Question: I was trying to create a similar effect on up and down arrows as shown in the image below but got stuck midway because of my low javascript/jquery skills.
I can't figure out how to make the text appear and then fade away on click with color change.
<URL>

'''
$("span").click(function() {
$("span").css("color", "grey");
$(this).css("color", "red");
});
'''
'''
ul > li{
list-style:none;
}
span {
cursor: pointer;
}
.fa {
font-size: 55px;
text-indent: 200px;
margin-bottom: 20px;
margin-top:30px;
}
'''
'''
<link href="https://cdnjs.cloudflare.com/ajax/libs/font-awesome/4.7.0/css/font-awesome.css" rel="stylesheet"/>
<script src="https://ajax.googleapis.com/ajax/libs/jquery/2.1.1/jquery.min.js"></script>
<ul>
<li><span id='select1'><i class="fa fa-long-arrow-up" aria-hidden="true"></i></span></li>
<li><span id='select2'><i class="fa fa-long-arrow-down" aria-hidden="true"></i></span></li>
</ul>
'''
So far none of the answers have worked for me so I am asking for more help on this.
I saw this effect on <URL> and I've tried many times and spent so much time but failed to get the similar effect. I'd really appreciate it if anybody could help me understand and create the exact effect.
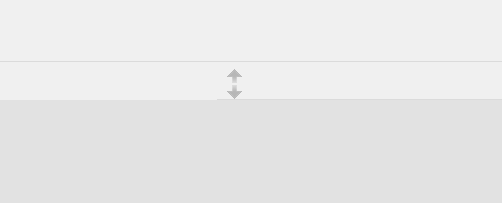
Answer: here is my version of the solution, <URL>
see some explanations below.
HTML
'''
<div class="padding-container">
<span id="rating">0</span>
<a class="arrow fa fa-arrow-up" data-animation-text="Nice!" data-value="1"></a><br/>
<a class="arrow fa fa-arrow-down" data-animation-text="Troll" data-value="-1"></a>
</div>
'''
CSS
'''
.padding-container {
width: 60px;
margin: 100px;
}
#rating {
float: right;
font-size: 2.1em;
width: auto;
}
a.arrow {
display: inline-block;
position: relative;
cursor: pointer;
}
a.arrow:after {
content: attr(data-animation-text);
display: block;
position: absolute;
left: 50%;
transform: translateX(-50%);
text-align: center;
width: auto;
opacity: 0;
}
a.arrow.fa-arrow-up {
color: #FF0000;
}
a.arrow.fa-arrow-down {
color: #0000FF;
}
a.arrow.fa-arrow-up:after {
bottom: 100%;
}
a.arrow.fa-arrow-down:after {
top: 100%;
}
a.arrow.animate.fa-arrow-up:after {
animation-name: slideup, bounce;
animation-duration: 3s;
}
a.arrow.animate.fa-arrow-down:after {
animation-name: slidedown, bounce;
animation-duration: 3s;
}
@keyframes slideup {
from {
bottom: 100%;
opacity: 1;
}
to {
bottom: 300%;
opacity: 0;
}
}
@keyframes slidedown {
from {
top: 100%;
opacity: 1;
}
to {
top: 300%;
opacity: 0;
}
}
@keyframes bounce {
from {
font-size: 1em;
}
3% {
font-size: 1.25em;
}
6% {
font-size: 0.75em;
}
9% {
font-size: 1em;
}
}
'''
JavaScript
'''
function arrowAnimationEndHandler(e) {
var arrow = e.target;
if (typeof arrow === 'undefined') {
return;
}
arrow.className = arrow.className.replace(/animate/,'');
}
function arrowClickHandler(e) {
var arrow = e.target;
if (typeof arrow === 'undefined') {
return;
}
arrow.className = arrow.className.replace(/animate/,'');
setTimeout(function () {
arrow.className += ' animate';
}, 0);
ratingUpdateBusinessLogic(arrow);
}
function ratingUpdateBusinessLogic(arrow) {
if (typeof ratingElement === 'undefined') {
return;
}
var ratingDelta = parseInt(arrow.getAttribute('data-value'), 10);
ratingElement.innerHTML = parseInt(ratingElement.innerHTML, 10) + ratingDelta;
}
var ratingElement = document.getElementById("rating");
var arrows = document.getElementsByClassName("arrow");
for (var i = 0; i < arrows.length; i++) {
arrows[i].addEventListener("animationend", arrowAnimationEndHandler, false);
arrows[i].addEventListener("click", arrowClickHandler, false);
}
'''
Now little bit of explanation:
The problem is quite complex and author is asking for a complete solution rather then explanation of one aspect which is not clear. I decided to give an answer because then I can outline the software design steps, which might
help someone else to solve another complex problem.
In my opinion the key to complex tasks is the ability to split them in smaller, which in turn are easier to approach. Let's try to split this task into smaller pieces:
1. We need to draw two arrows and a number.
2. Up and down arrows should have different colors.
3. We need to draw the arrow tooltips/labels next to them.
4. We need to animate the arrow tooltips/labels on user interaction.
5. We need to apply our business logic (change the rating) on user input.
Now let's try to solve those smaller problems one by one:
1. We need to draw two arrows and a number. Well, HTML is our friend here and below is a trivial html code. I'm using font-awesome to draw the actual arrow icons. <div class="padding-container">
<span id="rating">0</span>
<a class="arrow fa fa-arrow-up"></a>
<a class="arrow fa fa-arrow-down"></a>
</div>
We want our arrows to be positioned in a certain way on the screen, let's make the arrows inline-blocks, and add a line-break between them, also add some CSS to line up:
'''
.padding-container {
width: 60px;
margin: 100px;
}
#rating {
float: right;
font-size: 2.1em;
width: auto;
}
a.arrow {
display: inline-block;
cursor: pointer;
}
'''
1. Our arrows should have different colors. Again trivial CSS here. The colors are not 100% like in the gif, but that is the question of making the screenshot and picking the right color - you can do it yourself. a.arrow.fa-arrow-up {
color: #FF0000;
}
a.arrow.fa-arrow-down {
color: #0000FF;
}
2. We need to draw the arrow tooltips/labels next to them. Ok, that starts to be interesting. Let's use the :after pseudo-element to draw our tooltips, because those tooltips are part of representation (and not content), they don't need to be reflected in the html structure. I use :after and not :before because font-awesome is using before for the arrow icon rendering ;) Let's also use absolute positioning to place them relative to the actual arrows. That gives us the following CSS: a.arrow {
position: relative;
}
a.arrow:after {
content: attr(data-animation-text);
display: block;
position: absolute;
left: 50%;
transform: translateX(-50%);
text-align: center;
width: auto;
}
a.arrow.fa-arrow-up:after {
bottom: 100%;
}
a.arrow.fa-arrow-down:after {
top: 100%;
}
Now, our tooltips are rendered just next to the arrows, and we have the possibility to control the content of them through html, e.g. for translation purposes. Tooltips are also centered relative to the arrows.
3. We need to animate the arrow tooltips/labels on user interaction. We can animate elements by javascript and we can also do that via CSS. Doing it via CSS is way more efficient, so unless we need to support really old browsers, let's stick to CSS. We need to implement two animations, one is tooltip fading together with lift/drop and the second one is the tooltip bounce. Let's what CSS has to offer: a.arrow:after {
opacity: 0;
}
a.arrow.fa-arrow-up:after {
animation-name: slideup, bounce;
animation-duration: 3s;
}
a.arrow.fa-arrow-down:after {
animation-name: slidedown, bounce;
animation-duration: 3s;
}
@keyframes slideup {
from {
bottom: 100%;
opacity: 1;
}
to {
bottom: 300%;
opacity: 0;
}
}
@keyframes slidedown {
from {
top: 100%;
opacity: 1;
}
to {
top: 300%;
opacity: 0;
}
}
@keyframes bounce {
from {
font-size: 1em;
}
3% {
font-size: 1.25em;
}
6% {
font-size: 0.75em;
}
9% {
font-size: 1em;
}
}
Now we see a nice label animation straight after we load the page. All that was done without a single line of JavaScript so far. But the task says we need to animate on user interaction. Ok, let's now add some javascript. But before that we need a possibility to trigger the animation, let's trigger it using CSS class: animate, our CSS then changes like a.arrow.animate.fa-arrow-up:after {
animation-name: slideup, bounce;
animation-duration: 3s;
}
a.arrow.animate.fa-arrow-down:after {
animation-name: slidedown, bounce;
animation-duration: 3s;
}
Note added animate class. If we now manually add the class to the HTML - we will see the animation again. But we need that to happen on user click, well that is easy: function arrowClickHandler(e) {
var arrow = e.target;
arrow.className += ' animate';
}
var arrows = document.getElementsByClassName("arrow");
for (var i = 0; i < arrows.length; i++) {
arrows[i].addEventListener("click", arrowClickHandler, false);
}
Now, if we load the page and click the arrow - we will see the animation, but only once. We need to find a way to reset it. Let's remove the animate class on animation finish. function arrowAnimationEndHandler(e) {
var arrow = e.target;
if (typeof arrow === 'undefined') {
return;
}
arrow.className = arrow.className.replace(/animate/,'');
}
var arrows = document.getElementsByClassName("arrow");
for (var i = 0; i < arrows.length; i++) {
arrows[i].addEventListener("animationend", arrowAnimationEndHandler, false);
}
Now, we can click the arrow and see an animation as many times as we want. But there is a problem, we can't restart the animation if it is going already. For that we need a little trick: function arrowClickHandler(e) {
var arrow = e.target;
if (typeof arrow === 'undefined') {
return;
}
arrow.className = arrow.className.replace(/animate/,'');
setTimeout(function () {
arrow.className += ' animate';
}, 0);
}
as long as we remote the animate class - we give the browser a chance to execute it's code and stop the animation and then we add the animate class again.
4. We need to apply our business logic (change the rating) on user input. Here is no rocket science, we read current value and update it according to the values we have assigned to arrows: function arrowClickHandler(e) {
...
ratingUpdateBusinessLogic(arrow);
}
function ratingUpdateBusinessLogic(arrow) {
if (typeof ratingElement === 'undefined') {
return;
}
var ratingDelta = parseInt(arrow.getAttribute('data-value'), 10);
ratingElement.innerHTML = parseInt(ratingElement.innerHTML, 10) + ratingDelta;
}
var ratingElement = document.getElementById("rating");
solution with glyphicons would require replacing css/html classes 'fa fa-arrow-up' and 'fa fa-arrow-down' with corresponding glyphicon classes, i.e.: 'glyphicon glyphicon-arrow-up' and 'glyphicon glyphicon-arrow-down'. After little thinking I also decided to unbind the custom css from library classes and added custom 'arrow-up' and 'arrow-down' classes to simplify the icon library replacement:
'''
<a class="arrow arrow-up glyphicon glyphicon-arrow-up" data-animation-text="Sick!" data-value="1"></a>
<a class="arrow arrow-down glyphicon glyphicon-arrow-down" data-animation-text="Suck!" data-value="-1"></a>
'''
CSS
'''
a.arrow.arrow-up {
.
}
a.arrow.arrow-down {
...
}
a.arrow.arrow-up:after {
...
}
a.arrow.arrow-down:after {
...
}
a.arrow.animate.arrow-up:after {
...
}
a.arrow.animate.arrow-down:after {
...
}
'''